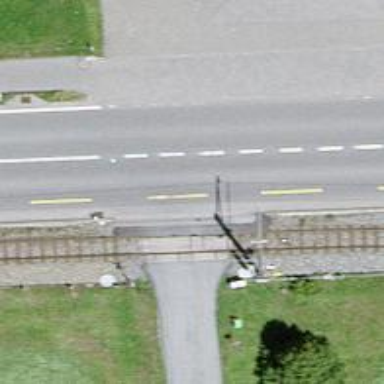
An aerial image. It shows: Level crossing along the railway.